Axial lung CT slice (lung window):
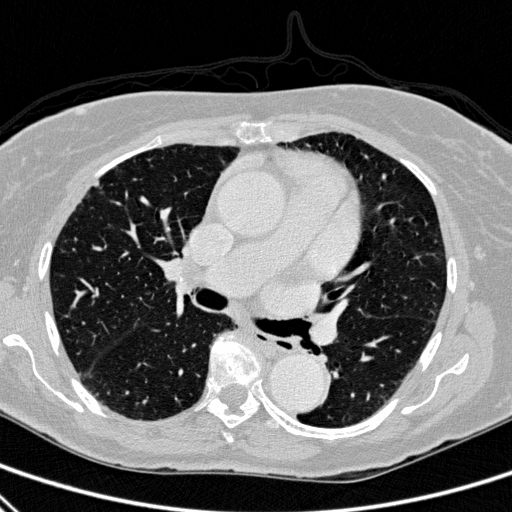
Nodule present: yes
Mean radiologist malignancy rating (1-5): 2